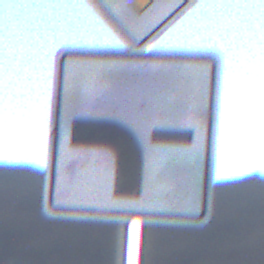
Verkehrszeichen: VerlaufVorfahrtsstrasse6
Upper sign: Vorfahrtsstrasse
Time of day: SunriseSunset
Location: Outdoor (Nature)
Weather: Clear
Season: NotSpecified
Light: Natural